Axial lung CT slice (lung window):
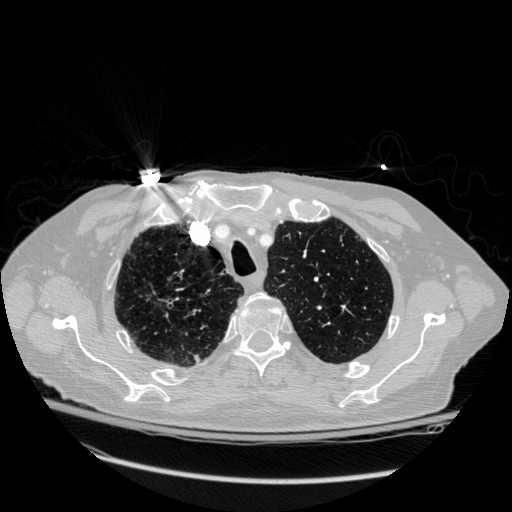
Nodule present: no